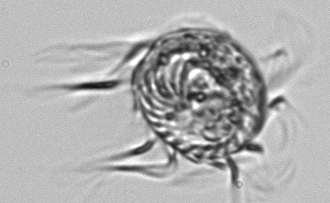
Label: Leegaardiella_ovalis